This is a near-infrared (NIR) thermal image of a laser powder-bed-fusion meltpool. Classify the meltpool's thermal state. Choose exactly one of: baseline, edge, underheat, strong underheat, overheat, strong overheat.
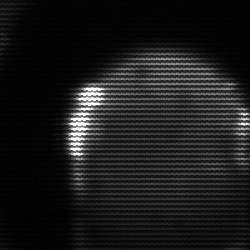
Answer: baseline